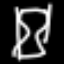
Label: hourglass